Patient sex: F
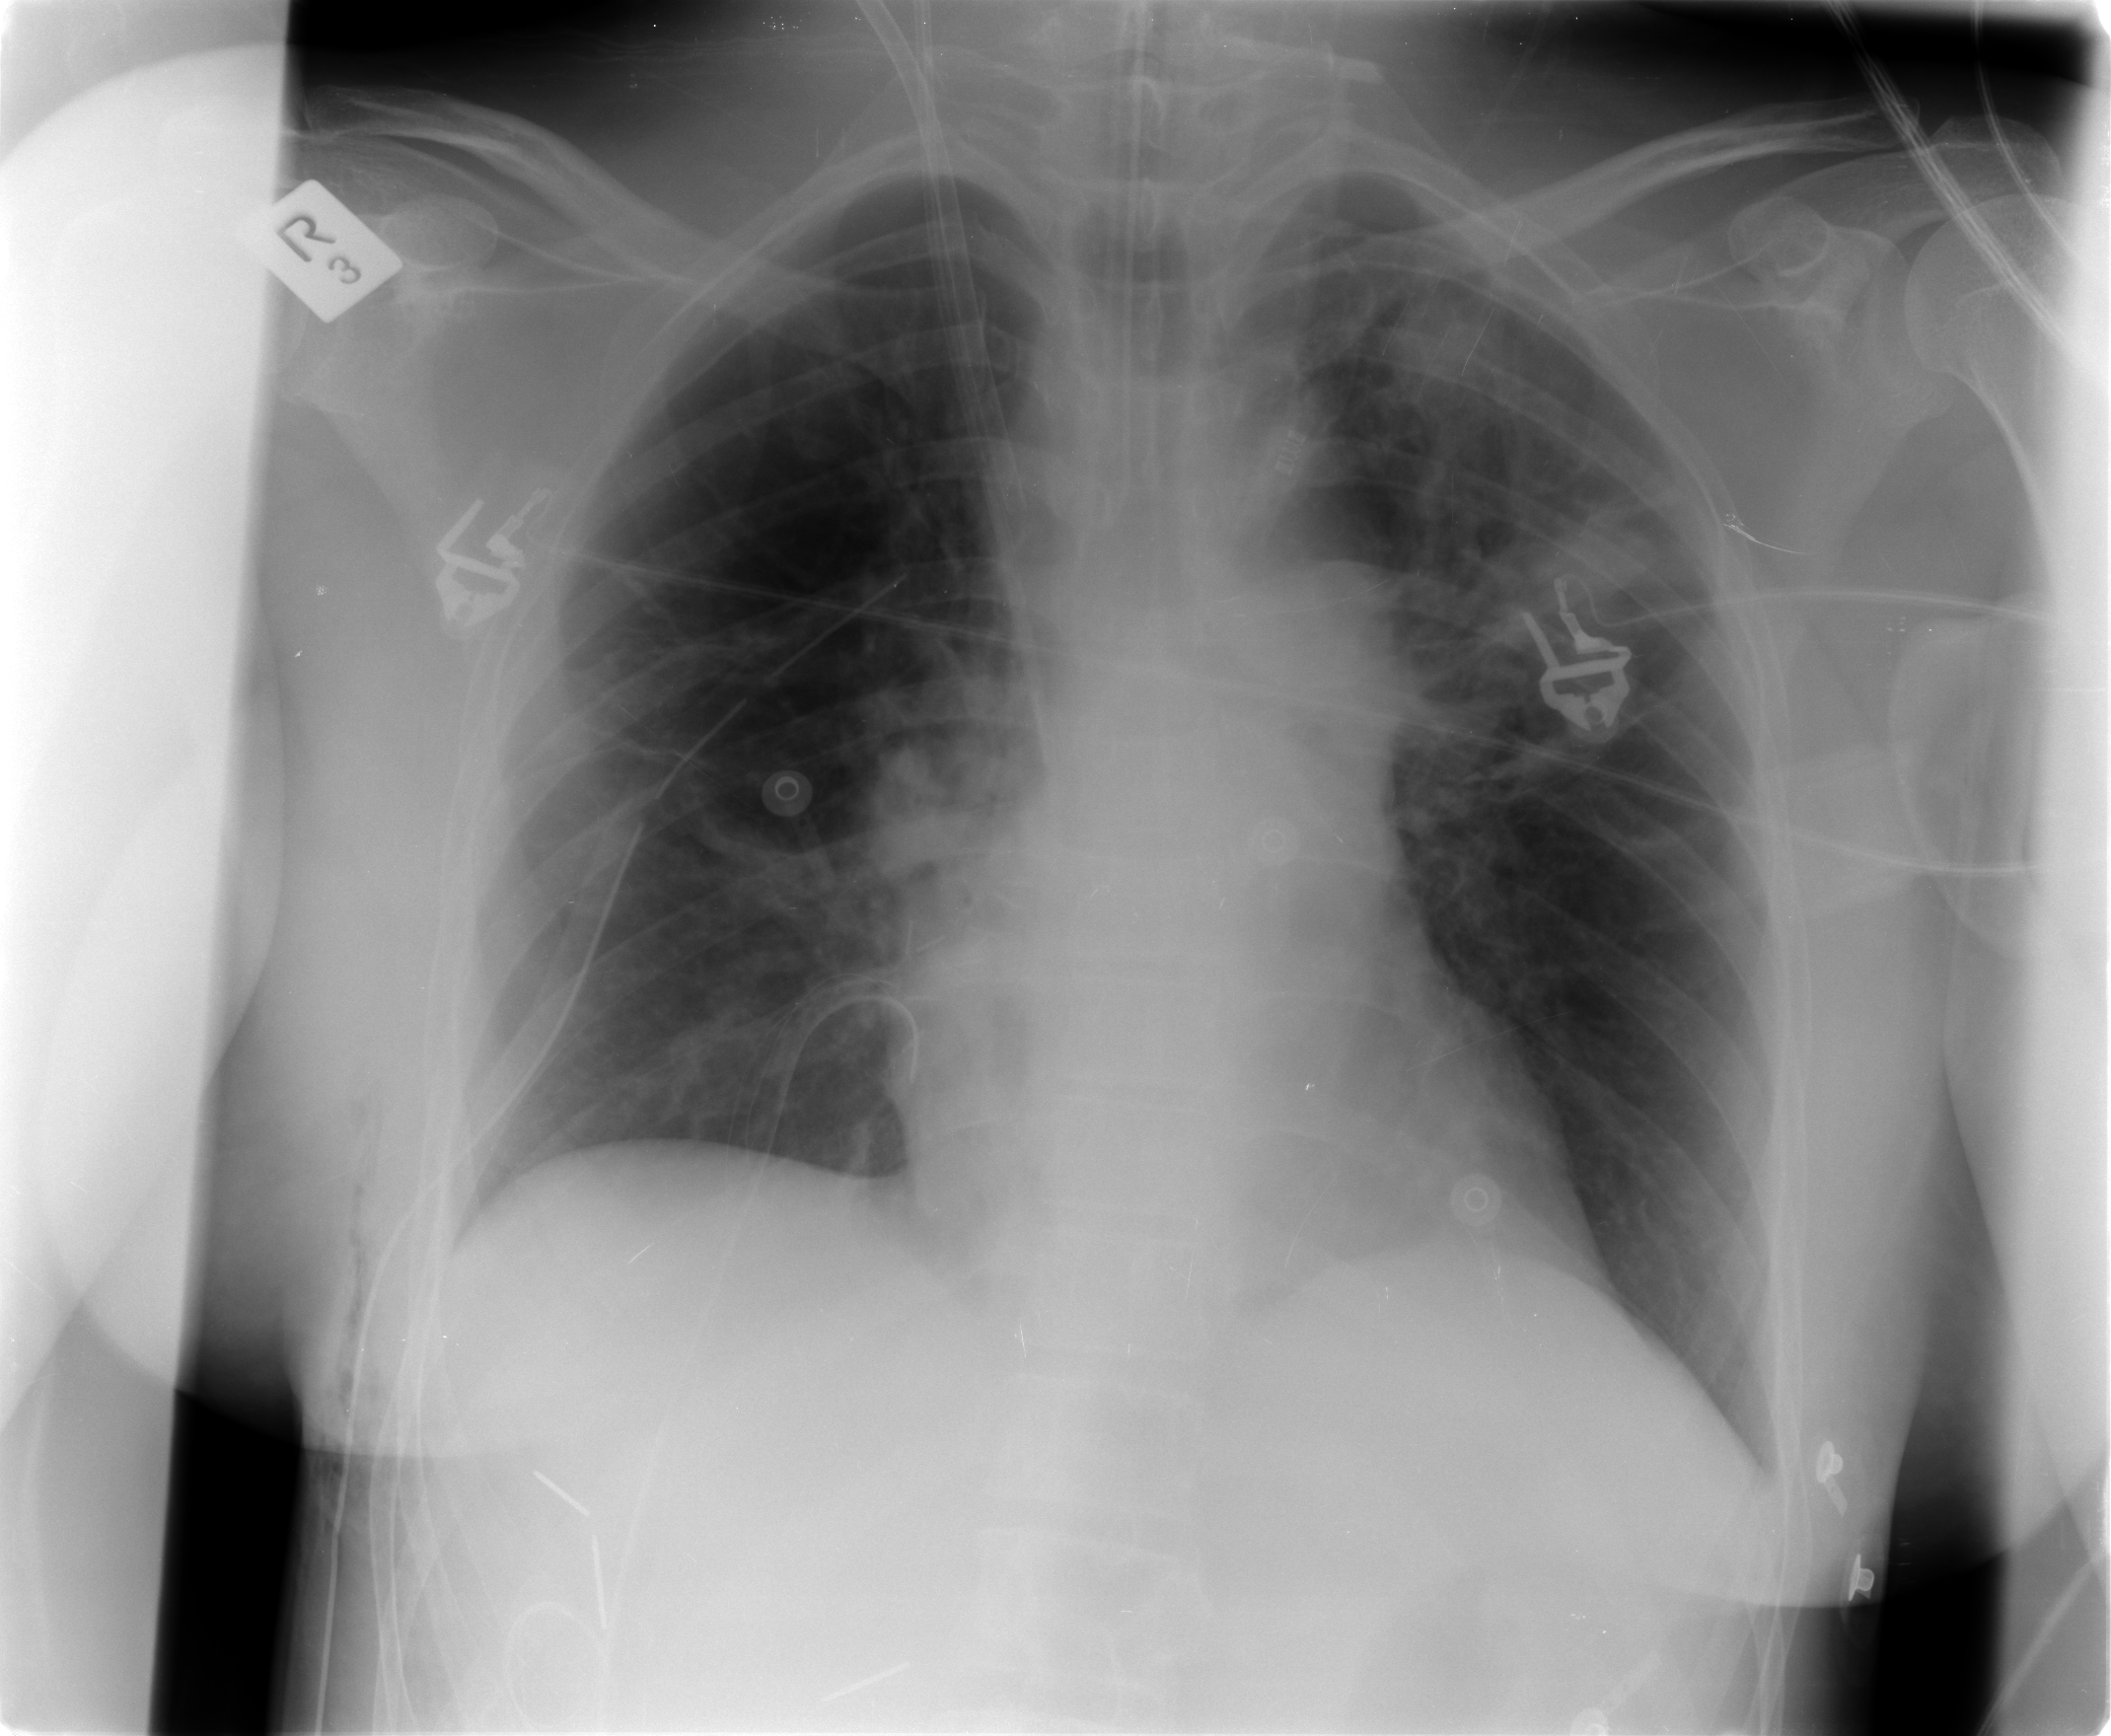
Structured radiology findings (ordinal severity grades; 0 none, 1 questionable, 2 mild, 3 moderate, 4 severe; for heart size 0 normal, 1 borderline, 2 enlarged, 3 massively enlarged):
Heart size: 0
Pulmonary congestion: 1
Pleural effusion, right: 0
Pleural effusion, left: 0
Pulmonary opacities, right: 0
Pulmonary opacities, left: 2
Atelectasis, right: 0
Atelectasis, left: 2